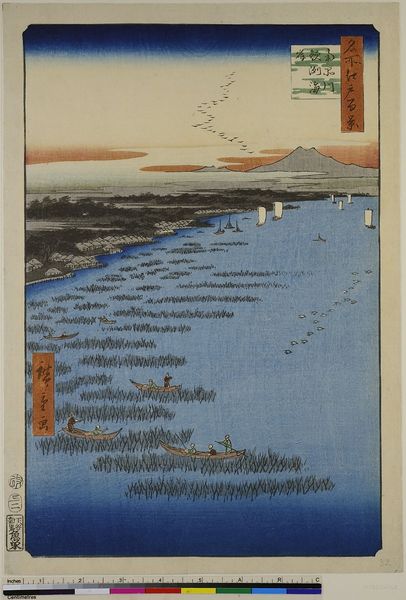
Titel: Die Samezu Küste bei Minami-Shinagawa, Blatt 109 aus der Serie: 100 berühmte Ansichten von Edo
Künstler: Utagawa Hiroshige
Standort: Hamburg
Institution: Museum für Kunst und Gewerbe Hamburg
Schlagwörter: landschaft, boot, holzschnitt, segelboot, segelschiff, kutter, druckgraphik, druckgrafik, zeit, farbholzschnitt, anlagen, landschaftsdarstellung, edo, reproduktionen, druckerzeugnisse, segeljacht, segelyacht, küste, ukiyo